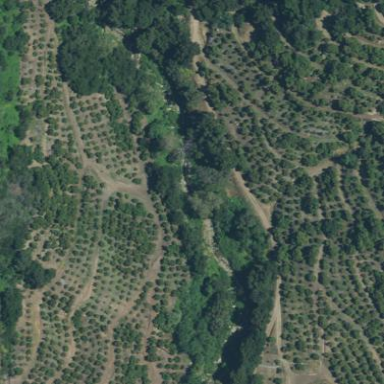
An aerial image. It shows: Orchard filled with avocado trees.